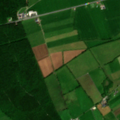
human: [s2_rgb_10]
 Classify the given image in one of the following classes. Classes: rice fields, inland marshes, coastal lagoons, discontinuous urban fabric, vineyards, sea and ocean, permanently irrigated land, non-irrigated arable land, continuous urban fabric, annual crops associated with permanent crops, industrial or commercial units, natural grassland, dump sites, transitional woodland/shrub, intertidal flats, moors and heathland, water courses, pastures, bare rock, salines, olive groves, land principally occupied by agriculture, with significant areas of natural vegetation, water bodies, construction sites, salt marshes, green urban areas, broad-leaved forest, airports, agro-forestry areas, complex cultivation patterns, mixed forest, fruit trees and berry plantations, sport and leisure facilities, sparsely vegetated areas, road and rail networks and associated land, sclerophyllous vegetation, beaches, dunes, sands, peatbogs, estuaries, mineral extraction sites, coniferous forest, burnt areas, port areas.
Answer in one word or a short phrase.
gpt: pastures, mixed forest